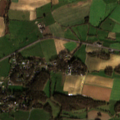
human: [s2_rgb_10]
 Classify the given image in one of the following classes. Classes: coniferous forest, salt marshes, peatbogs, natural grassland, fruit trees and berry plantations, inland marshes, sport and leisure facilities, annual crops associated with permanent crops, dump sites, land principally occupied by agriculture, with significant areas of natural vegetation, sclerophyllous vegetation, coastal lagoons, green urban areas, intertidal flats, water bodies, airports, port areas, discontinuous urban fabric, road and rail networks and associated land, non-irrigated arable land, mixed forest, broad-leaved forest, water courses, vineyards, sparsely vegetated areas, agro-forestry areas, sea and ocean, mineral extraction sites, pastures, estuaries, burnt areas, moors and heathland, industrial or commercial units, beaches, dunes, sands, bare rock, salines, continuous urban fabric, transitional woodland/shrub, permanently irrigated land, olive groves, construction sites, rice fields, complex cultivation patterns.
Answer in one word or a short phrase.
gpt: discontinuous urban fabric, non-irrigated arable land, complex cultivation patterns